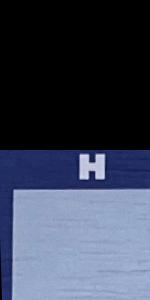
Label: Empty